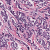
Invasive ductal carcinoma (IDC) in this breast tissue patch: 1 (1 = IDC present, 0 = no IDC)